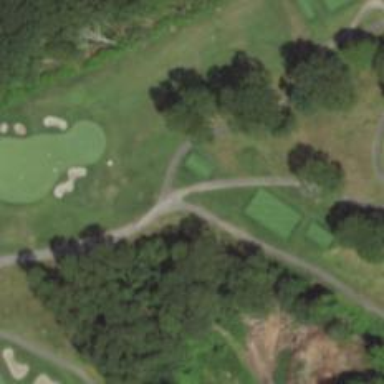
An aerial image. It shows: Path for both road and golf.